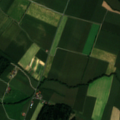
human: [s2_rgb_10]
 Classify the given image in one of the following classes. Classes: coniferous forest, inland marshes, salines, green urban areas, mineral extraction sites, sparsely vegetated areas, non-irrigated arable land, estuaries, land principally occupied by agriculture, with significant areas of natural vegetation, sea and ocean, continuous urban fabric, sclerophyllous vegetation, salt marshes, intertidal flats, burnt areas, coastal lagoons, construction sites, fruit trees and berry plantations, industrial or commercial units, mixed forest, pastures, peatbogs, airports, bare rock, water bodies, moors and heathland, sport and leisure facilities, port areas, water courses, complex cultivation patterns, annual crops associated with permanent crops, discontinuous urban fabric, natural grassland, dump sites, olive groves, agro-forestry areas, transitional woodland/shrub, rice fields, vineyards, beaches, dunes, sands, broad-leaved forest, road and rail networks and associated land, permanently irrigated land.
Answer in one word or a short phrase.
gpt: non-irrigated arable land, complex cultivation patterns, mixed forest